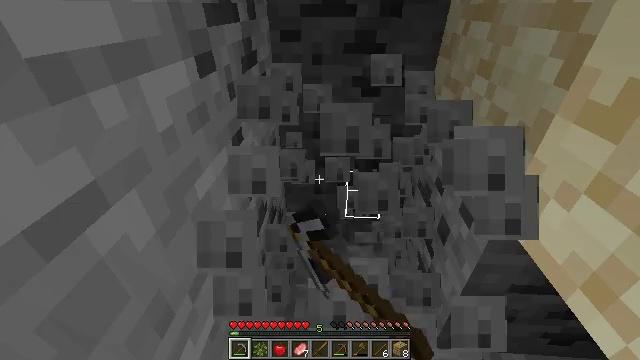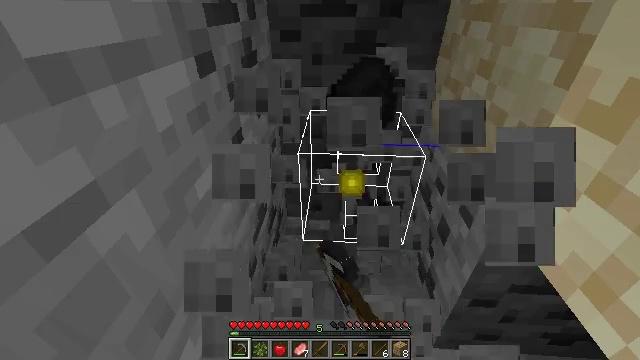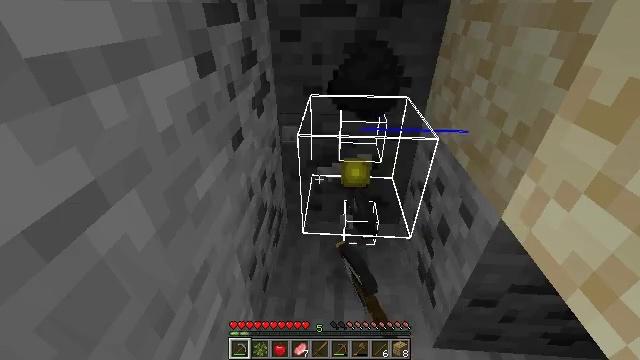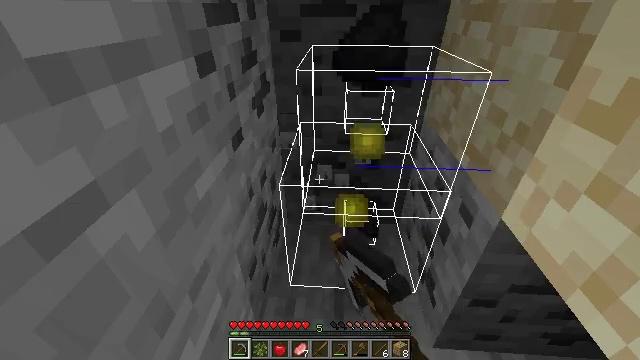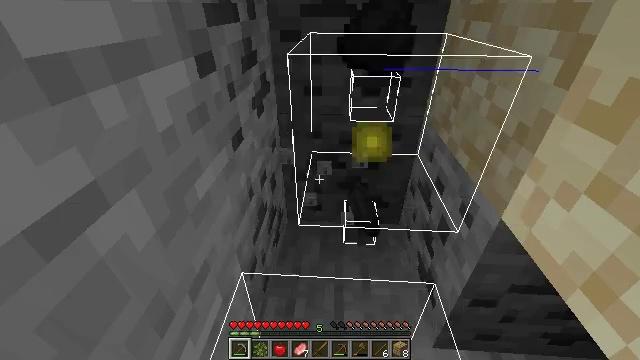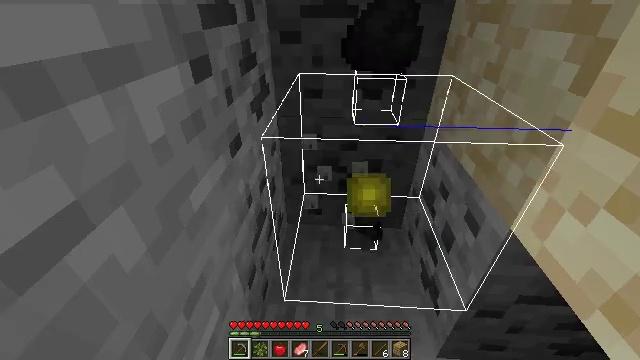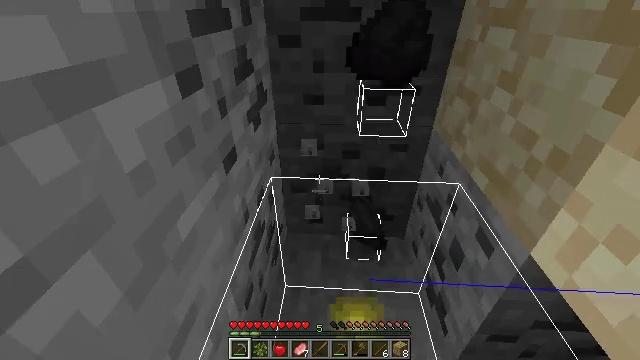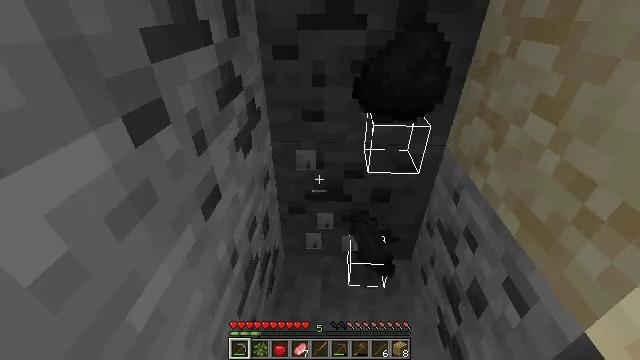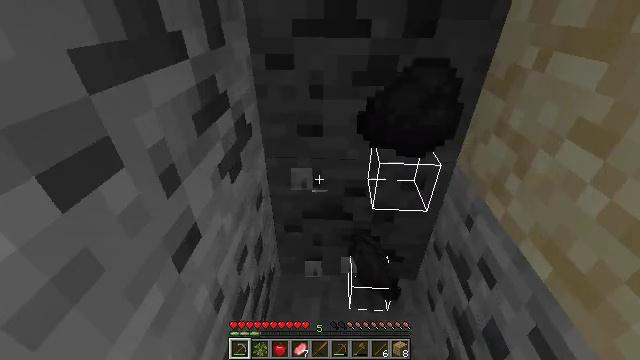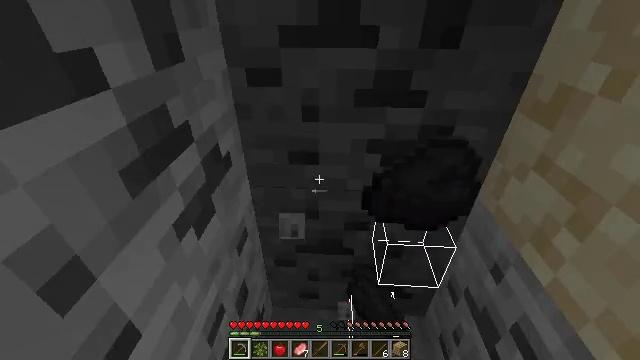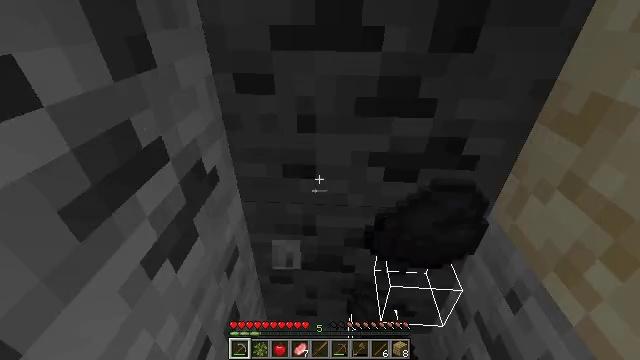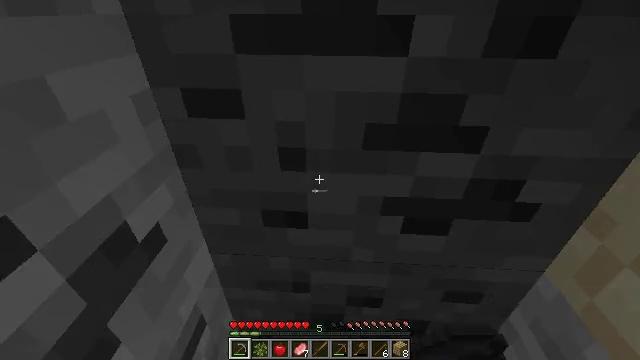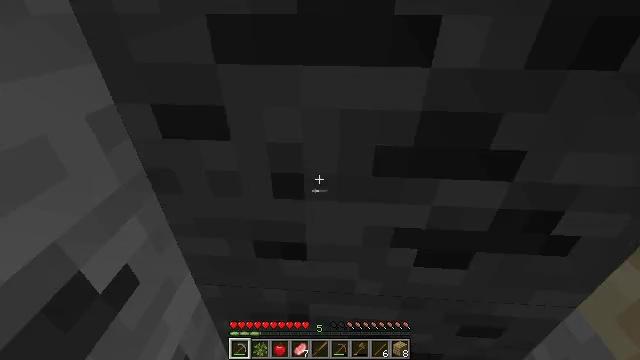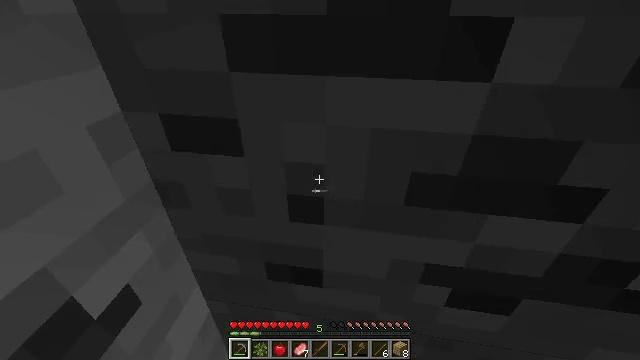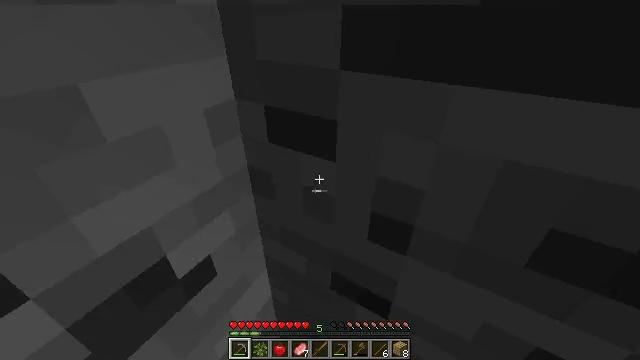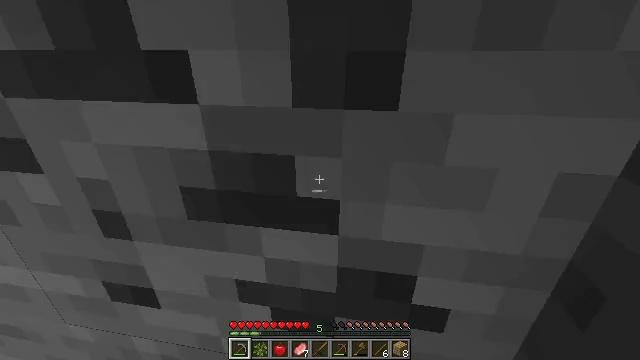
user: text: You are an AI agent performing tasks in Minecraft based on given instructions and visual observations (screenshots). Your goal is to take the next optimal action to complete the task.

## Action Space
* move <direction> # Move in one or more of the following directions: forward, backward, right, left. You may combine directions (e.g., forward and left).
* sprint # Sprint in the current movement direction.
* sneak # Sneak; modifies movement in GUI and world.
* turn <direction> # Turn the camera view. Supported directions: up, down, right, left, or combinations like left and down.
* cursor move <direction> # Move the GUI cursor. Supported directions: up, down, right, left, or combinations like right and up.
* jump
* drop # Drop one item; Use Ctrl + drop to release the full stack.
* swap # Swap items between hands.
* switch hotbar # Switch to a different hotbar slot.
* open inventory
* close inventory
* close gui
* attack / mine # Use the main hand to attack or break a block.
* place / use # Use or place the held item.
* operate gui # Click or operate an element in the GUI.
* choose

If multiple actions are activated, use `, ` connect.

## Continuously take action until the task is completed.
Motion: motion action
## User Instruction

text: Mine the sandstone block.
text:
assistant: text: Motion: attack / mine
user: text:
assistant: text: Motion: attack / mine
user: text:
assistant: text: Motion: attack / mine
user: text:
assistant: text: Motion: attack / mine
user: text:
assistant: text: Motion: move forward, attack / mine
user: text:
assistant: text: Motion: move forward
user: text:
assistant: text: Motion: move forward
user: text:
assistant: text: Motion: move forward
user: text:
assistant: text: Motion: move forward
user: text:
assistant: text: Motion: move forward
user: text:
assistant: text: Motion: move forward
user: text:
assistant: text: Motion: no_op
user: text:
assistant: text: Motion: turn left
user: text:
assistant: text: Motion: turn left
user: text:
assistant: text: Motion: turn left and up
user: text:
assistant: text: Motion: turn left and up
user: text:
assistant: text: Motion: turn left and up
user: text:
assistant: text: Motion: turn left
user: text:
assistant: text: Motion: no_op
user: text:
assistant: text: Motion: no_op
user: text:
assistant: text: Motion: move forward
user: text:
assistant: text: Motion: move forward
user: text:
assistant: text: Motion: move forward, turn right and up
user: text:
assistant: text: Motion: move forward
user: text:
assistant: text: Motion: move forward, turn right
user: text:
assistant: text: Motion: move forward, turn right and up
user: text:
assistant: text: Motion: move forward, turn right
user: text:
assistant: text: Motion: move forward, turn right and down
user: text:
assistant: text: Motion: move forward
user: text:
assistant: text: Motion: move forward, turn right